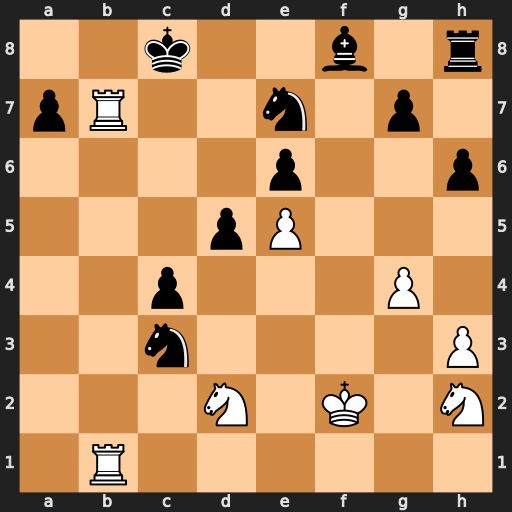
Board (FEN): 2k2b1r/pR2n1p1/4p2p/3pP3/2p3P1/2n4P/3N1K1N/1R6
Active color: w
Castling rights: -
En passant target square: -
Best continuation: Rb8+ Kd7 R1b7+